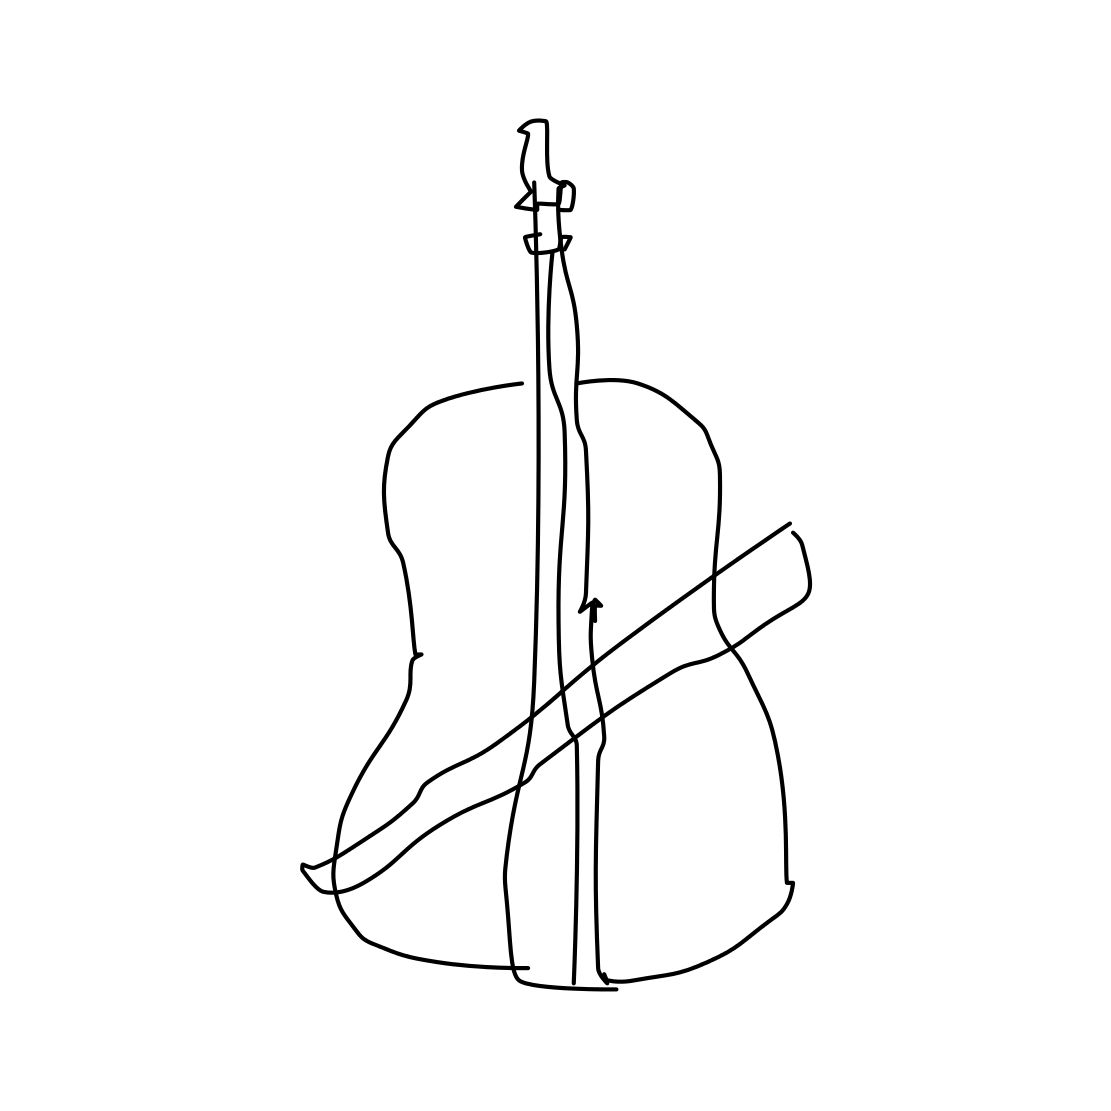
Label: violin